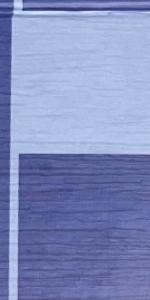
Label: Empty